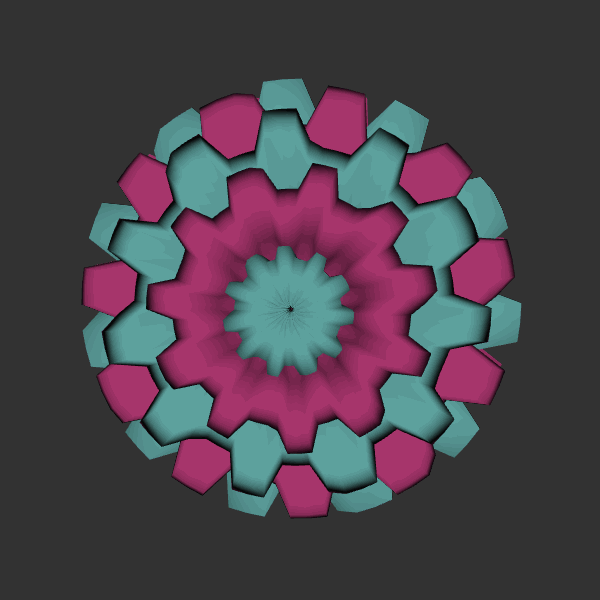
Background: dark